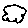
Label: cloud